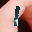
Label: 1